Interaction volume radius: 10 \u00c5
Interaction volume height: 10 \u00c5
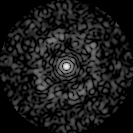
Disorder parameter: 0.8083